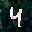
Label: 4